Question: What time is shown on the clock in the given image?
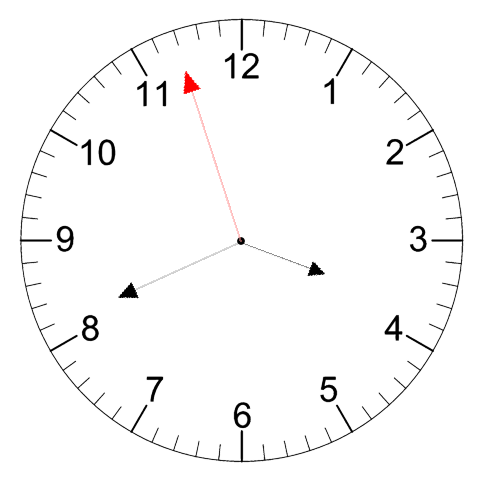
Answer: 03:40:57